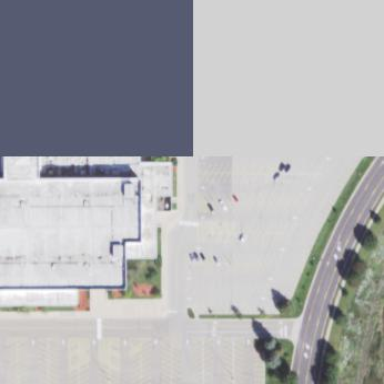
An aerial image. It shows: Parking area designated for malls.